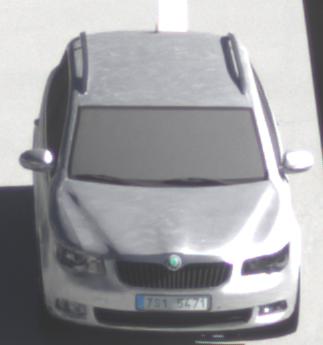
Make: Skoda
Model: Superb Combi 1.4 TSI
Detailed model: Superb (II) Combi
Model produced from: 2010/01
Model produced until: 2011/10
Doors: 5
Color: white
Road condition: dry road
Daytime: morning or afternoon
Contrast: high contrast